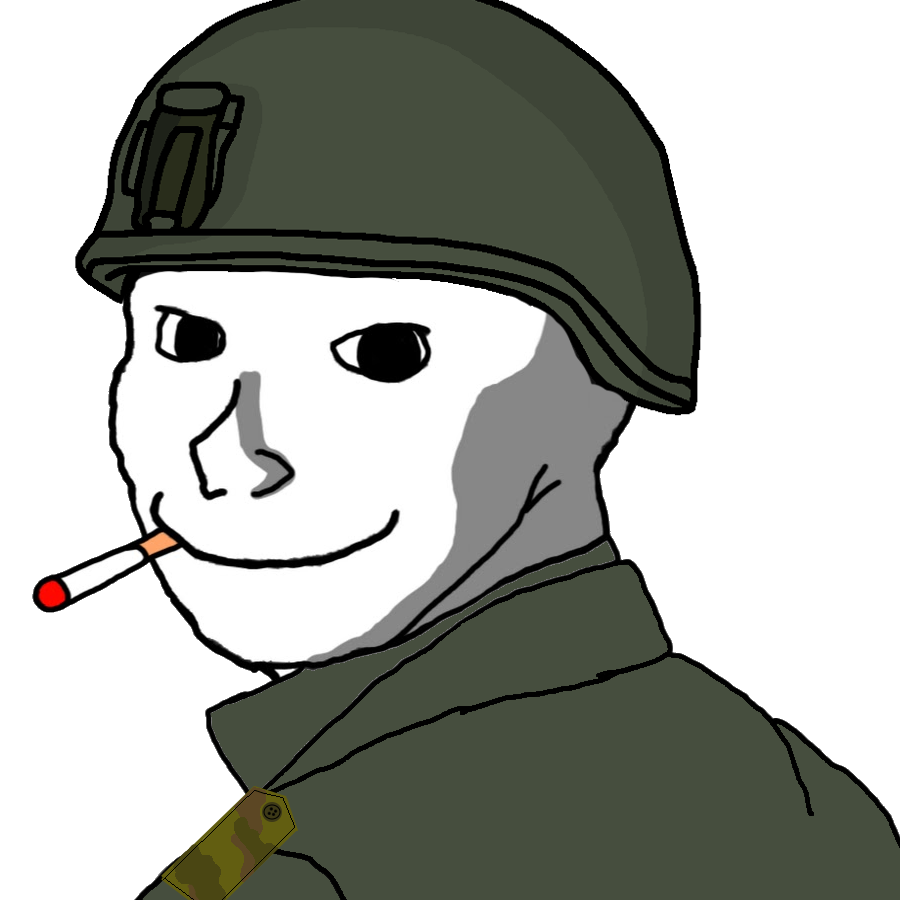
Label: 5_Oomer